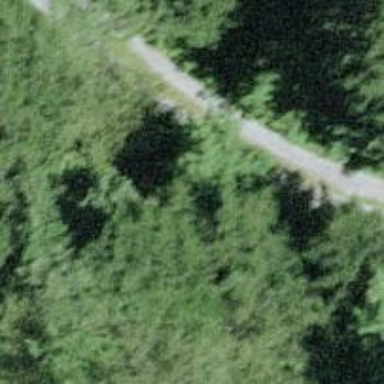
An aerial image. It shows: Unpaved track with grade 3 track type.